Interaction volume radius: 5 \u00c5
Interaction volume height: 30 \u00c5
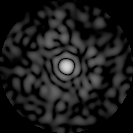
Disorder parameter: 0.8296